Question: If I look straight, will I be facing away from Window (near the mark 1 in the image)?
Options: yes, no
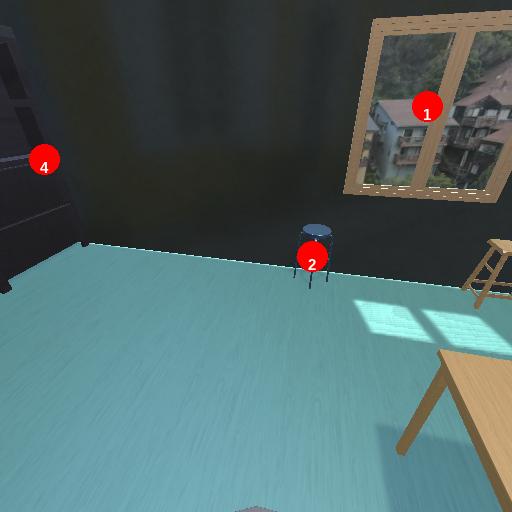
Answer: yes